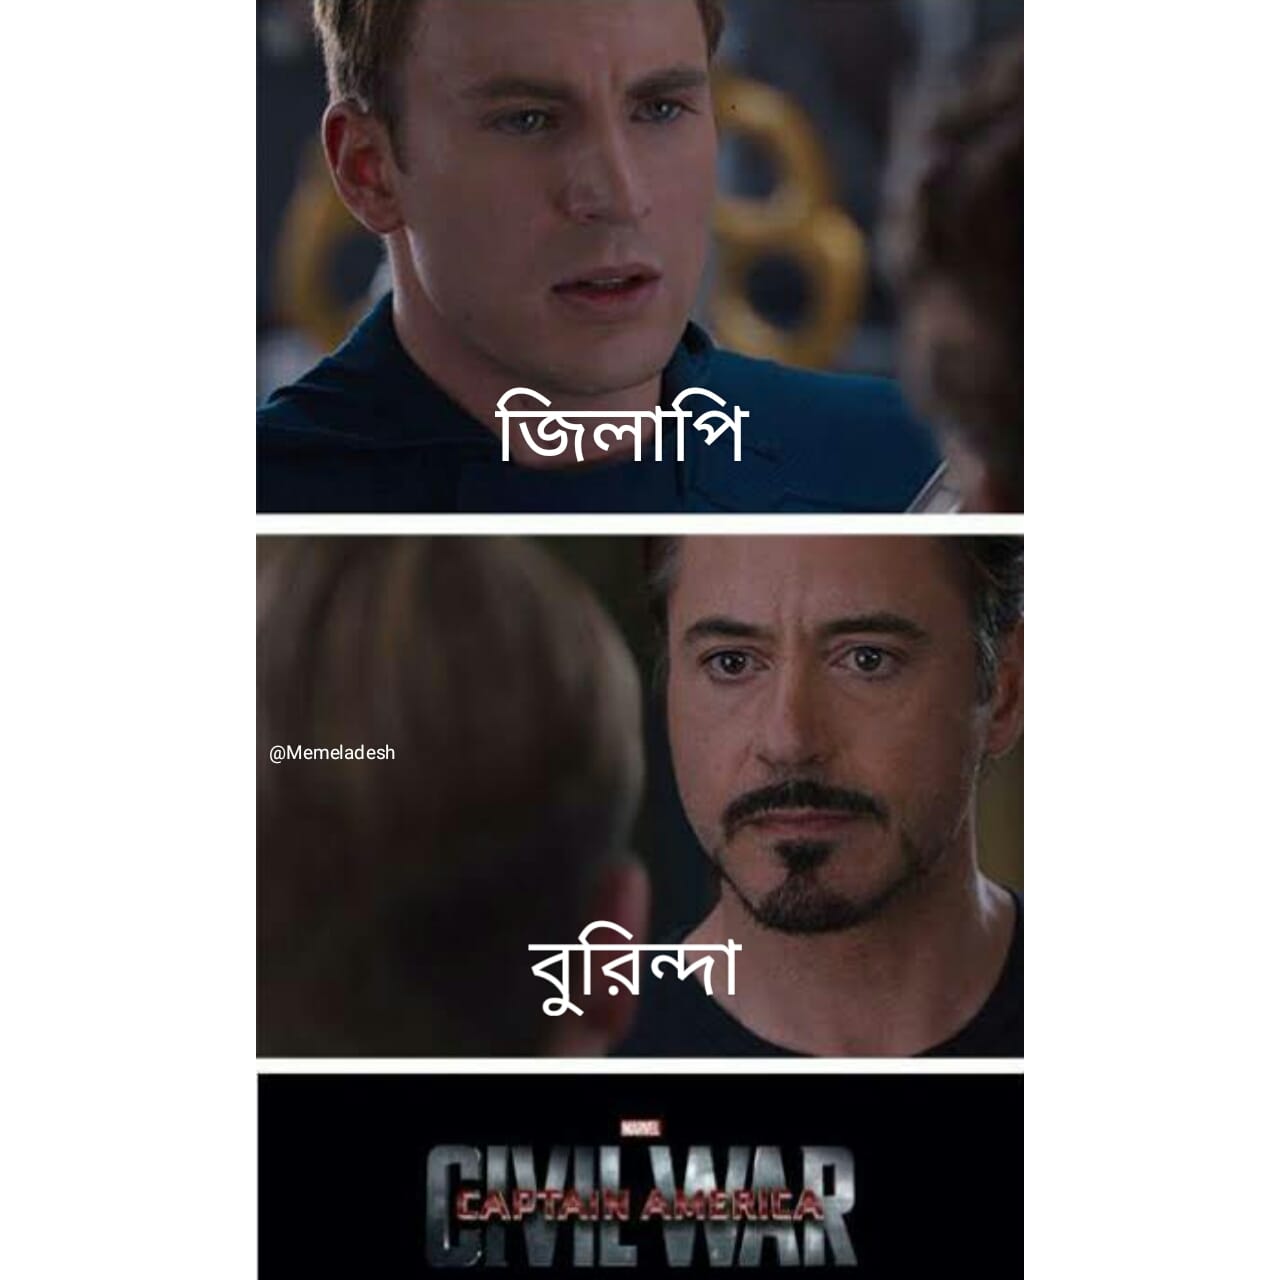
Caption: জিলাপি     বুরিন্দা     CIVIL WAR
Label: non-hate